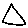
Label: triangle